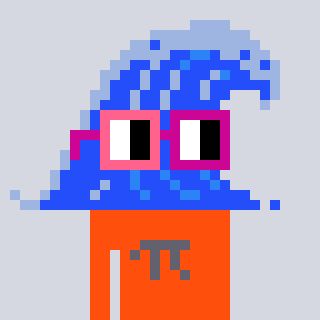
a pixel art character with square pink and red glasses, a wave-shaped head and a orange-colored body on a cool background